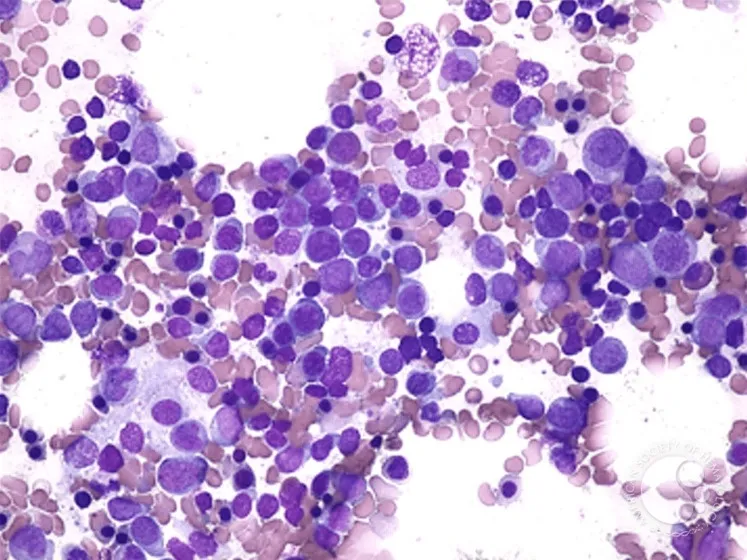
Bone marrow aspirate revealing acute myeloid leukemia. Trilineage dysplasia with numerous blasts seen with Romanowsky staining at 400x magnification.
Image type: pathology (giemsa)